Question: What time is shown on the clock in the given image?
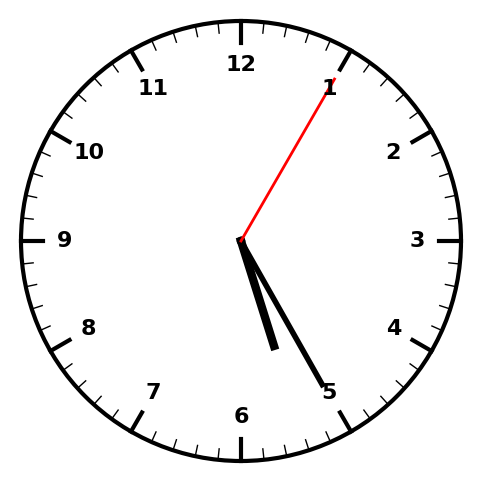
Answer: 05:25:05